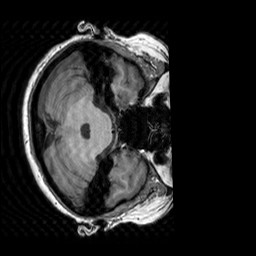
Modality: T1w
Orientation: axial
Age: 46
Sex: female
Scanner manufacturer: siemens
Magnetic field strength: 3 T
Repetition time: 2.3 s
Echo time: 0.00303 s